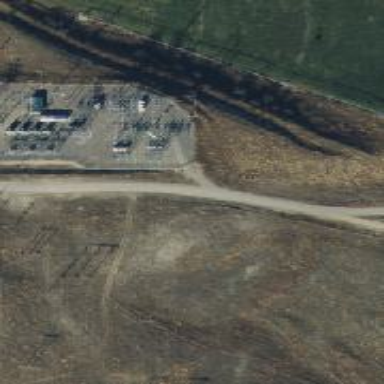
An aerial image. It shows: Switch for power supply.